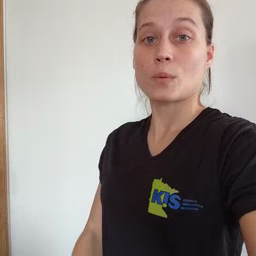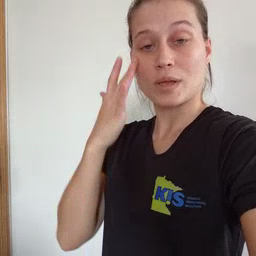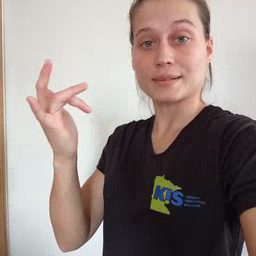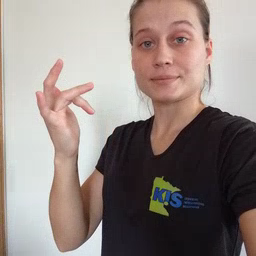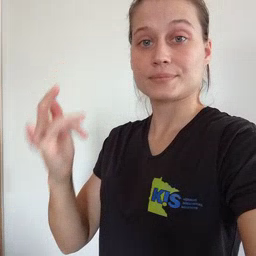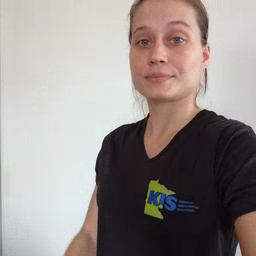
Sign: why